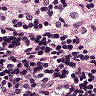
Metastatic tissue present: no